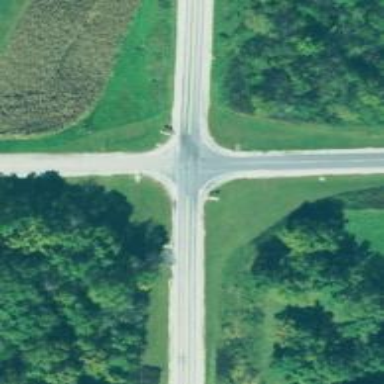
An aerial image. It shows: Road with stop sign.